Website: crate-barrel
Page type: billing-address
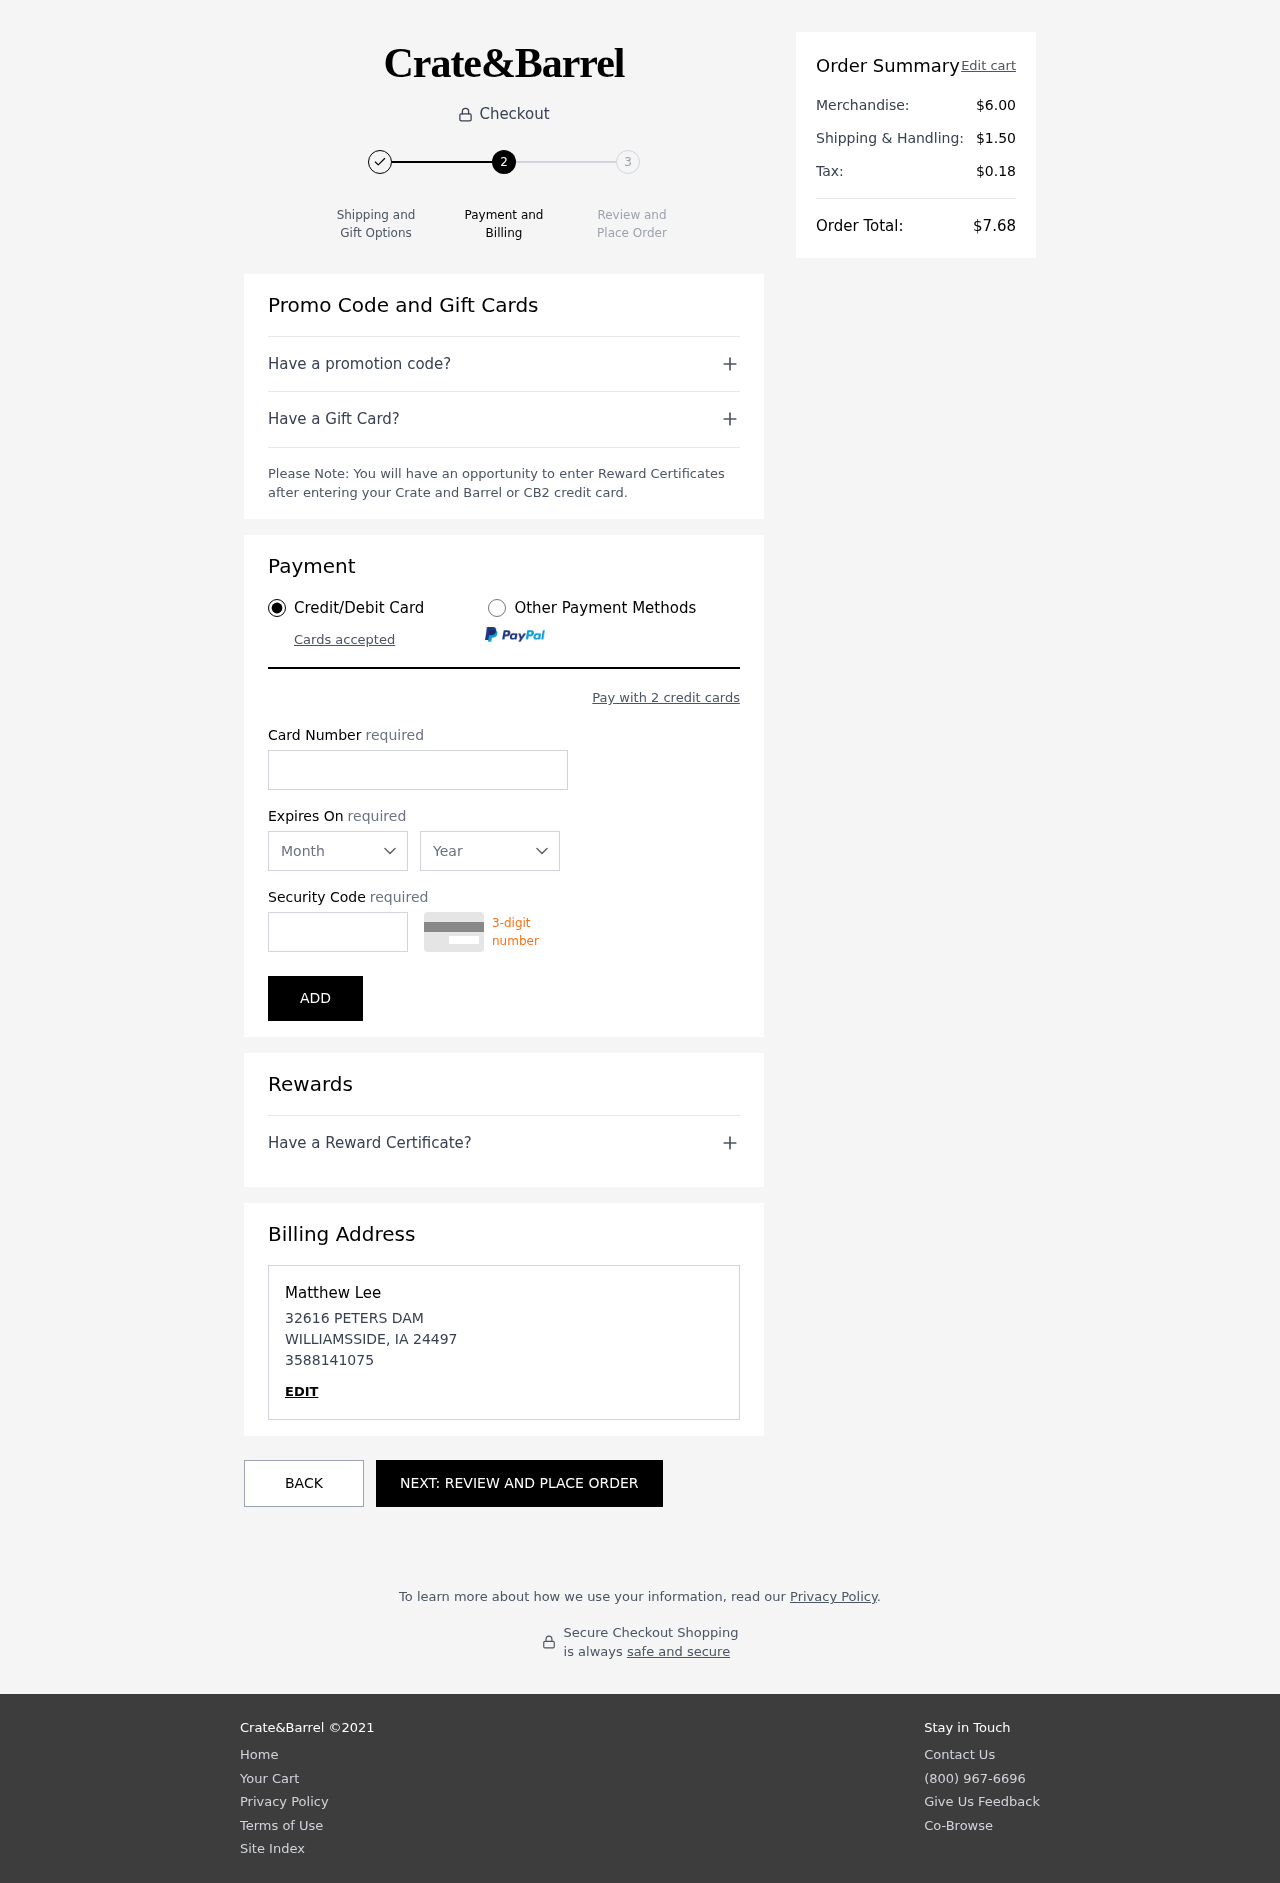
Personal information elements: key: PII_CARD_CVV
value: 407
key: PII_CARD_EXPIRY_MONTH
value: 03
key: PII_CARD_EXPIRY_YEAR
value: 27
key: PII_CARD_NUMBER
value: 6011 4437 1150 0948
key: PII_CITY
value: WILLIAMSSIDE
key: PII_FULLNAME
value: Matthew Lee
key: PII_PHONE
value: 3588141075
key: PII_POSTCODE
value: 24497
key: PII_STATE_ABBR
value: IA
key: PII_STREET
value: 32616 PETERS DAM
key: PII_FIRSTNAME
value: Matthew
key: PII_LASTNAME
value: Lee
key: PII_PHONE_LINE
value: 1075
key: PII_PHONE_SUFFIX
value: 1075
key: PII_POSTCODE_FULL
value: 24497
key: PII_PHONE2
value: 3588141075
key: PII_PHONE3
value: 3588141075
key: PII_FULLNAME2
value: Matthew Lee
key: PII_FULLNAME3
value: Matthew Lee
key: PII_FIRSTNAME2
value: Matthew
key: PII_FIRSTNAME3
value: Matthew
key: PII_LASTNAME2
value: Lee
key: PII_LASTNAME3
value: Lee
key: PII_FIRSTNAME_DERIVED
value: Matthew
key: PII_LASTNAME_DERIVED
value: Lee
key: PII_PHONE_NUMERIC
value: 3588141075
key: PII_PHONE_LINE_NUMERIC
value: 1075
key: PII_PHONE_SUFFIX_NUMERIC
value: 1075
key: PII_POSTCODE_NUMERIC
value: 24497
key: PII_PHONE2_NUMERIC
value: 3588141075
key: PII_PHONE3_NUMERIC
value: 3588141075
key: PII_FULLNAME_DERIVED
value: Matthew Lee
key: PII_NAME_FULL_DERIVED
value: Matthew Lee
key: PII_PHONE_DIGITS
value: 3588141075
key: PII_PHONE_LAST4
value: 1075
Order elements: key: ORDER_SUBTOTAL
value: $6.00
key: ORDER_SHIPPING_COST
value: $1.50
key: ORDER_TAX
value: $0.18
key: ORDER_TOTAL
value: $7.68